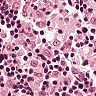
Metastatic tissue present: no